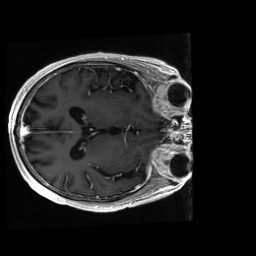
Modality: T1w
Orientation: axial
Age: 65
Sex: male
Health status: ill